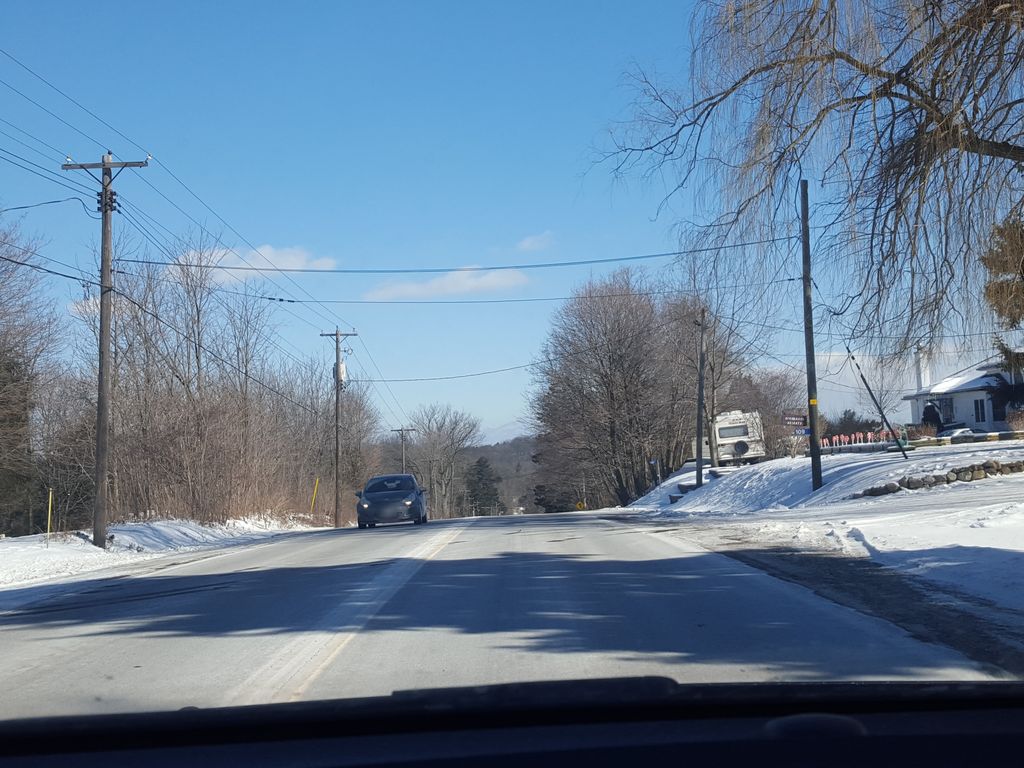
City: hamilton